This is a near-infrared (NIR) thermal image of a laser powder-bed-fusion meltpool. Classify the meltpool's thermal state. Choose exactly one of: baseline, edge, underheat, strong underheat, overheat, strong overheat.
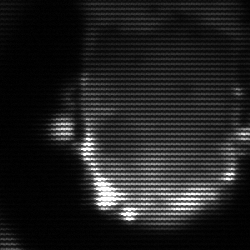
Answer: baseline